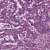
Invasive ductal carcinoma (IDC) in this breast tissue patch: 1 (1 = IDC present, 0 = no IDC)